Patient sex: F
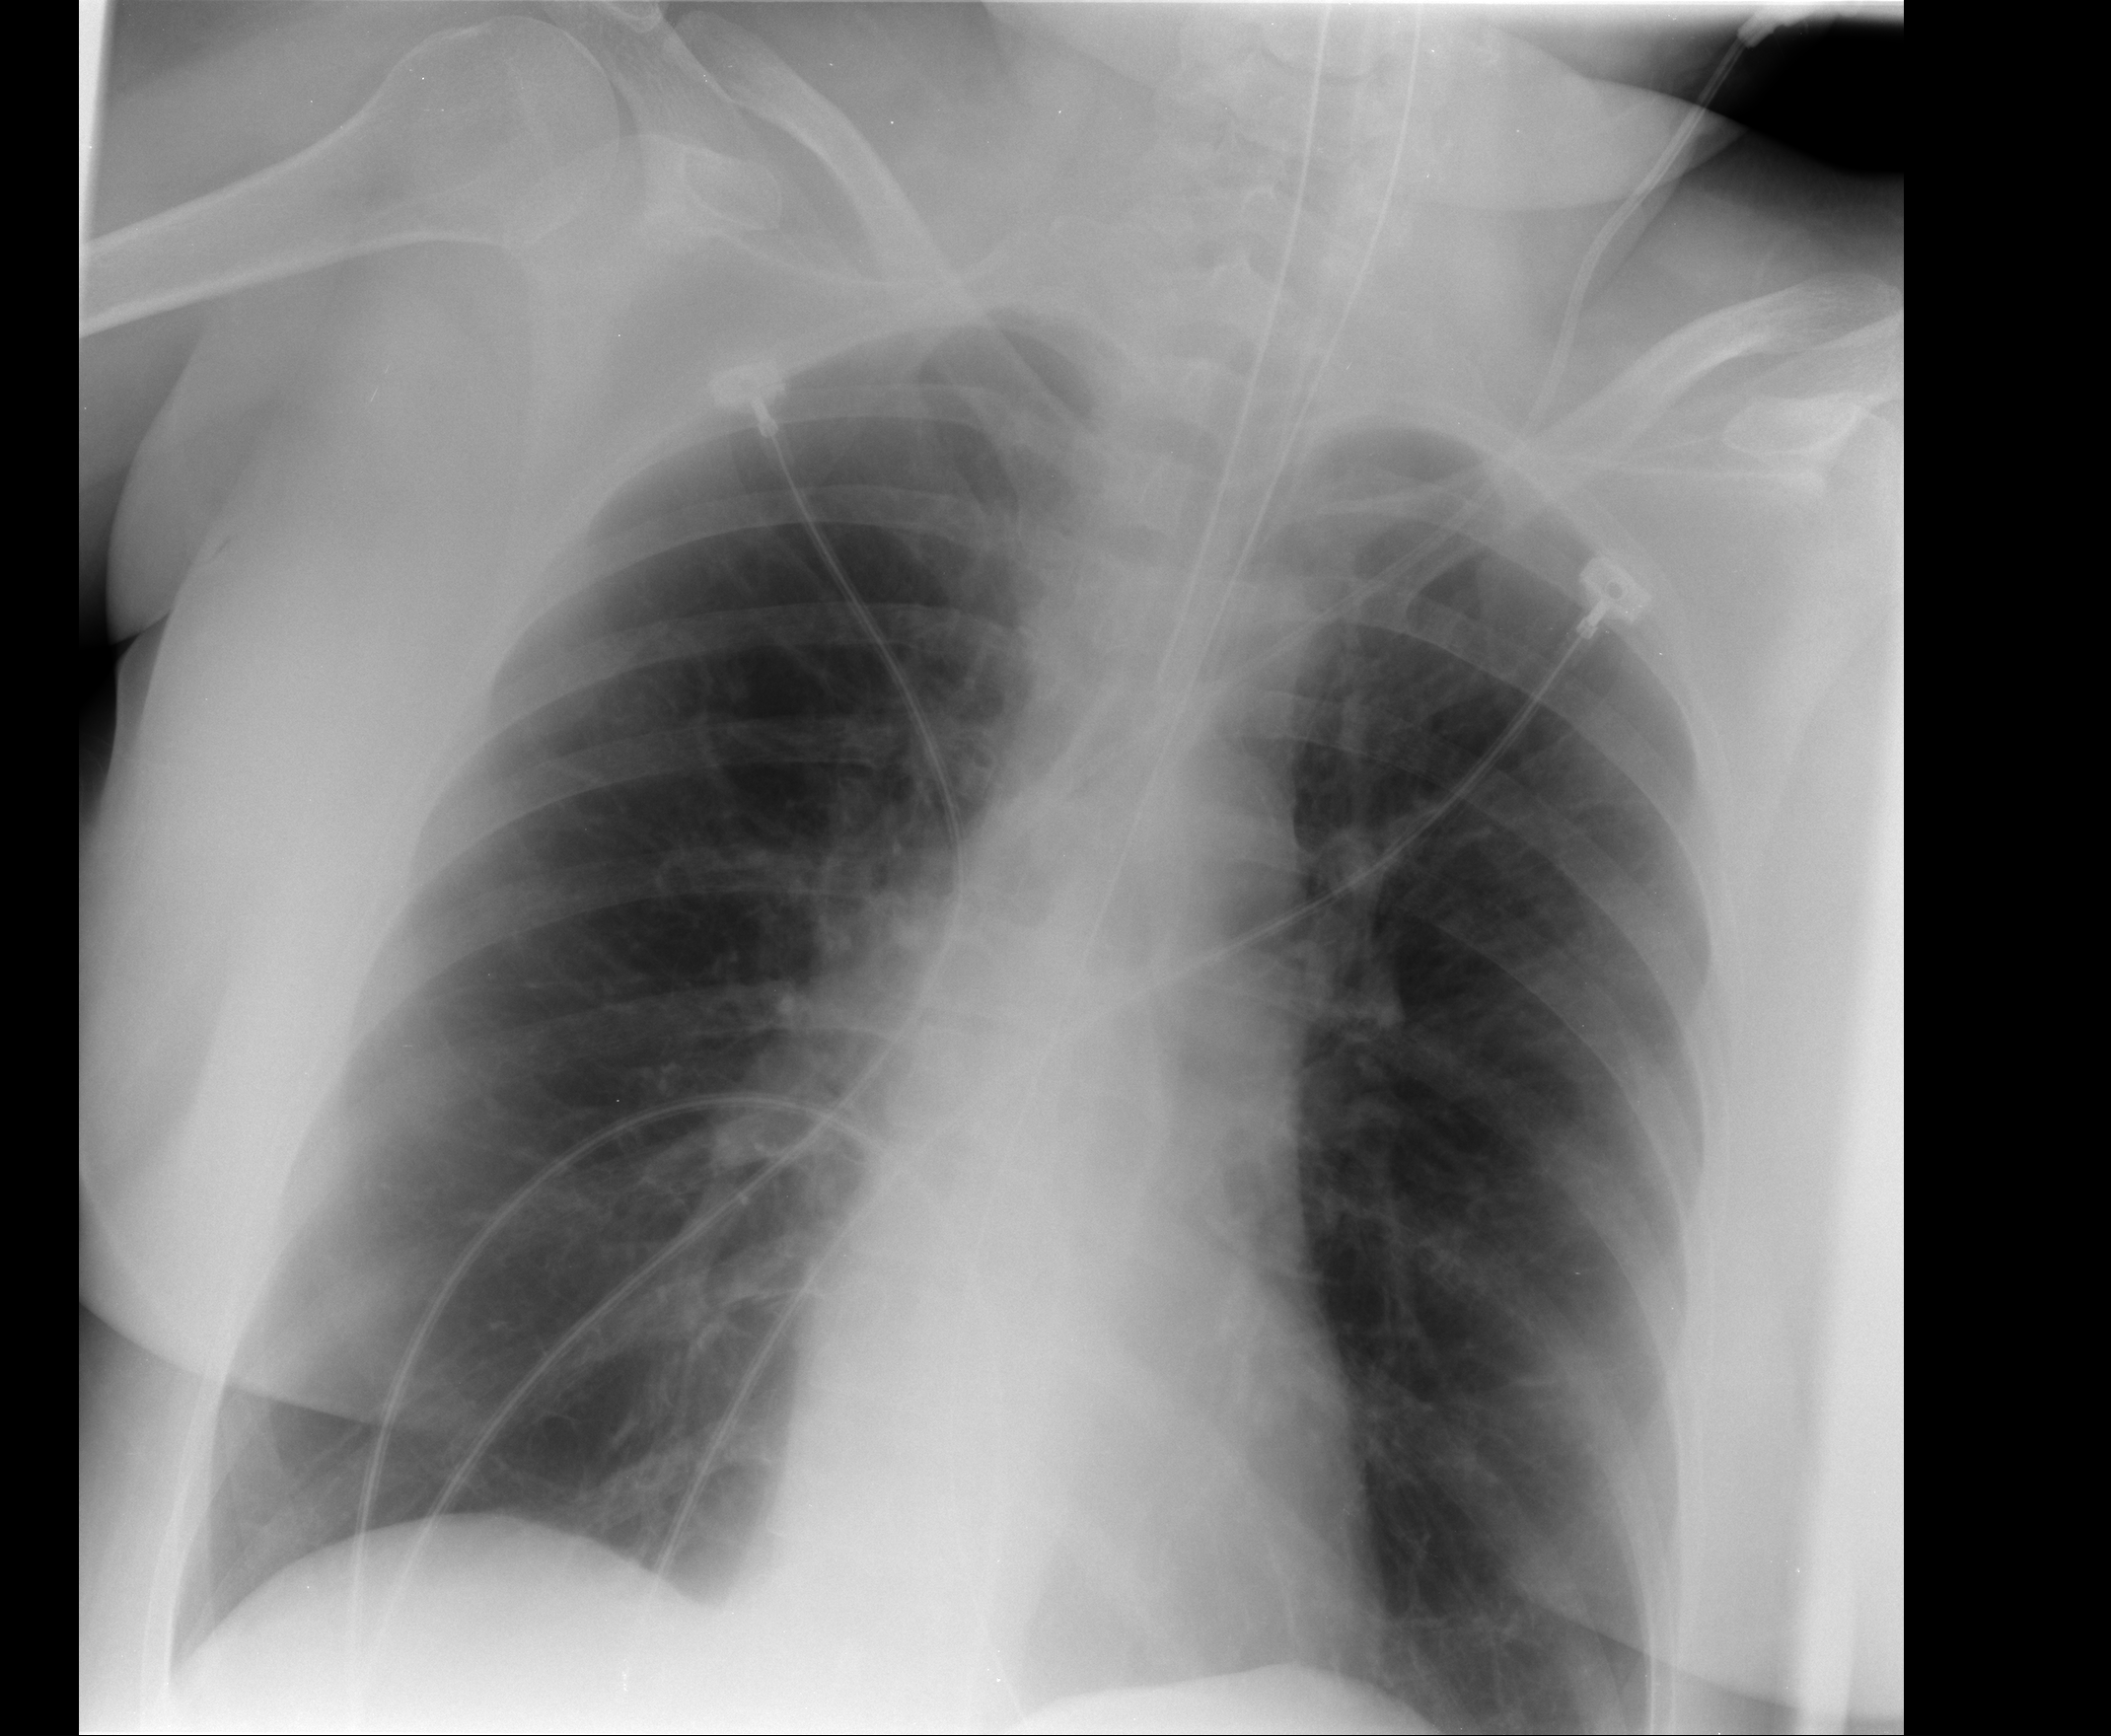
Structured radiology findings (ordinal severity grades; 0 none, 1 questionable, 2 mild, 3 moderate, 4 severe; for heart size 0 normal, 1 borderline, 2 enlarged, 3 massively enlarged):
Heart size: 0
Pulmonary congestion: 0
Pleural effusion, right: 0
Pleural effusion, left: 0
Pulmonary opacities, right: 0
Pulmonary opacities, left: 0
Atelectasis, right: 0
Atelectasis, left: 2